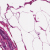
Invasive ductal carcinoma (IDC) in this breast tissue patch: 0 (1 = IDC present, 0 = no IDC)